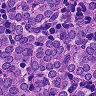
Metastatic tissue present: yes